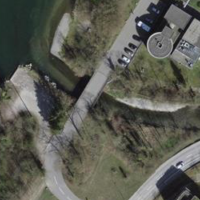
EUNIS habitat code: 53
Species observed at this site:
Colletes cunicularius
Onychogomphus forcipatus
Orthetrum cancellatum